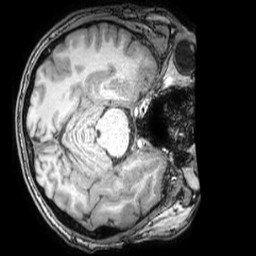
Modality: T1w
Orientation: axial
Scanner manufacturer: philips
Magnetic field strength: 3 T
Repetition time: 0.008 s
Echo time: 0.0035 s